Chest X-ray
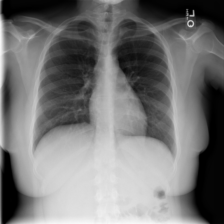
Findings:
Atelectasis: negative
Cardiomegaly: negative
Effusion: negative
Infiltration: negative
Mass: negative
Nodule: negative
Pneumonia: negative
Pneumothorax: negative
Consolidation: negative
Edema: negative
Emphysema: negative
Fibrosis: negative
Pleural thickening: negative
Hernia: negative